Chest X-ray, PA view. Patient: 29 years old, sex F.
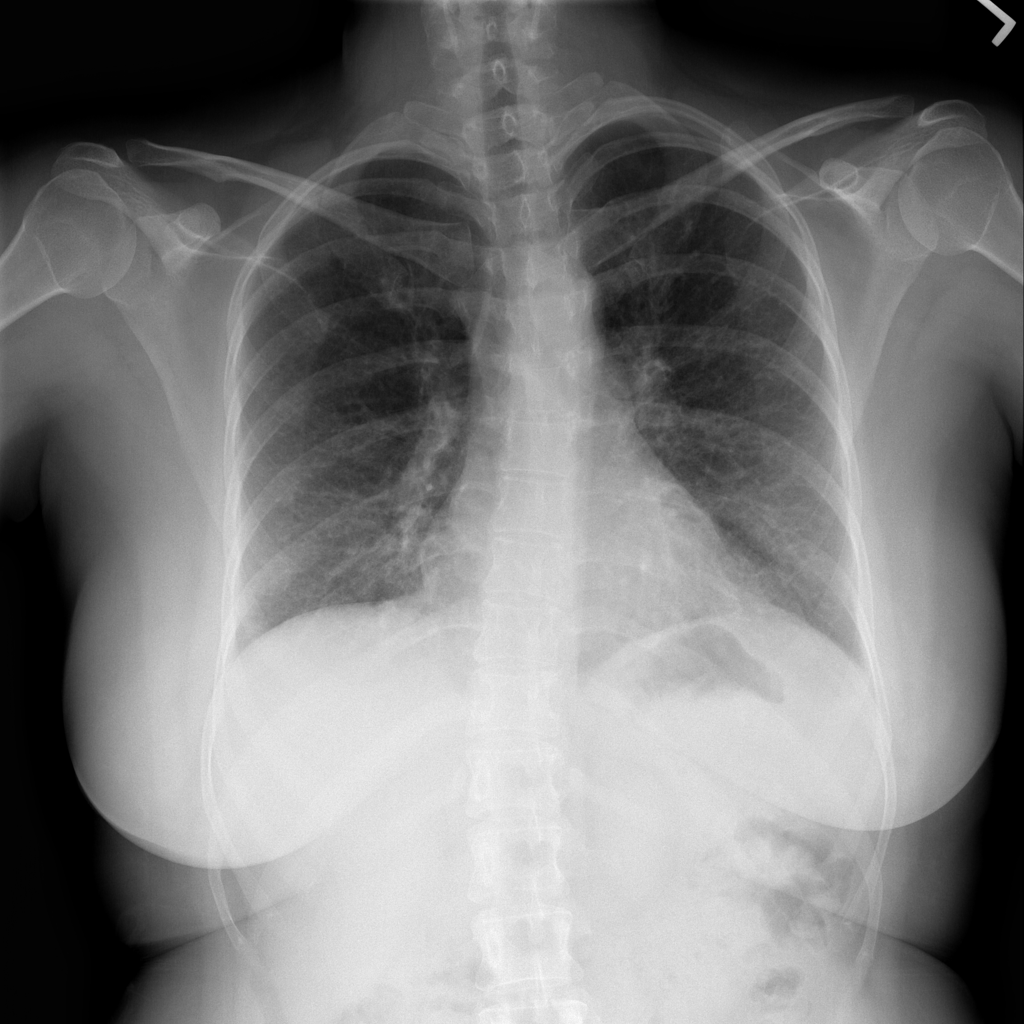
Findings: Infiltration